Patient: sex F, age 39
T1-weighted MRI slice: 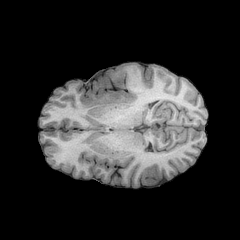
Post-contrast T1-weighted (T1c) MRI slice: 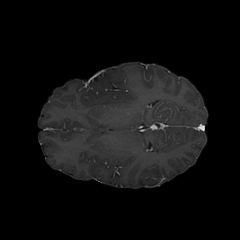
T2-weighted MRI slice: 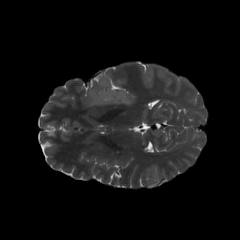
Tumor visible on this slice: yes
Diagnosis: Astrocytoma, IDH-mutant
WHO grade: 2